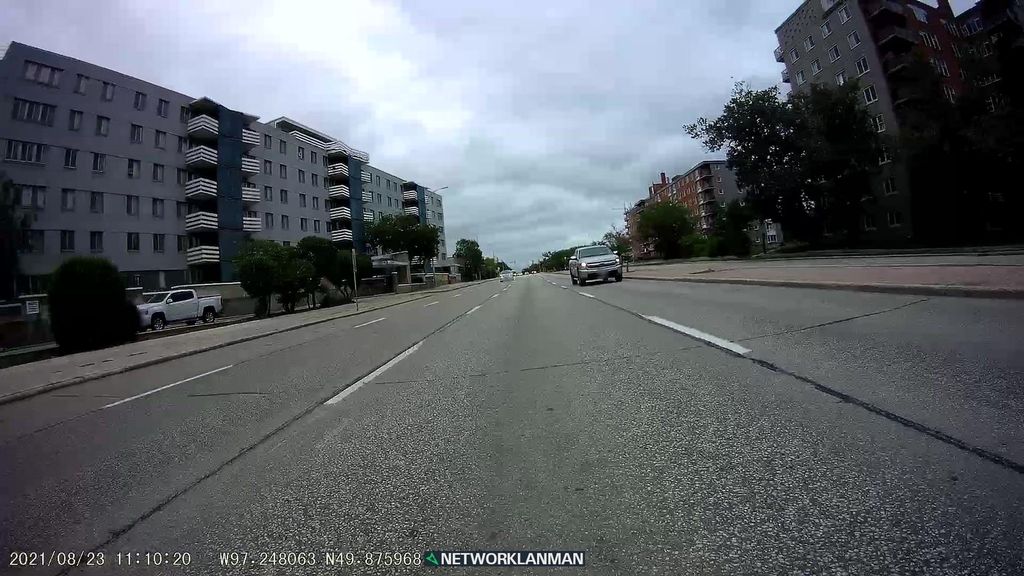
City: winnipeg